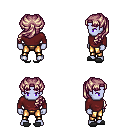
a pixel art fantasy rpg character, male body template, dark elf, purple skin, maroon long-sleeve shirt, gold greaves, white blonde princess hairstyle, gray slippers, four views (front, back, left, right), 2x2 character sprite sheet, small pixel art, hard edges, no anti-aliasing